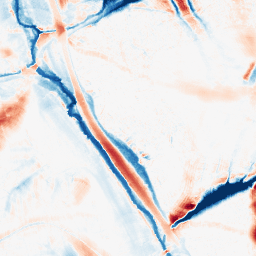
Category: morphological
Decomposition family: morphological_ellipse
Decomposition parameters: operation: average
width: 30
height: 50
Upsampling method: bspline
Upsampling parameters: scale: 8
Upsampling scale: 8